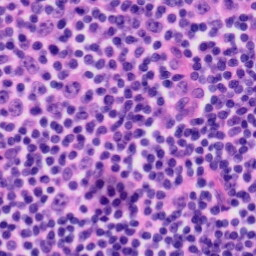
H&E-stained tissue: Tonsil